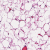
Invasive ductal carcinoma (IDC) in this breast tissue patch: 0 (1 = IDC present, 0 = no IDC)